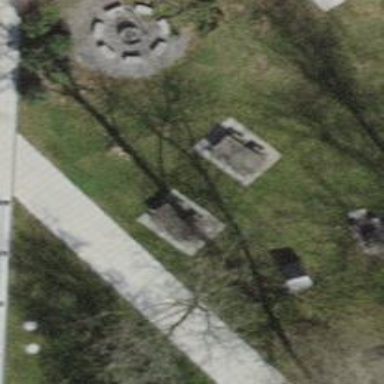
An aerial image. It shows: Picnic table located in leisure land area.